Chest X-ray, PA view. Patient: 58 years old, sex M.
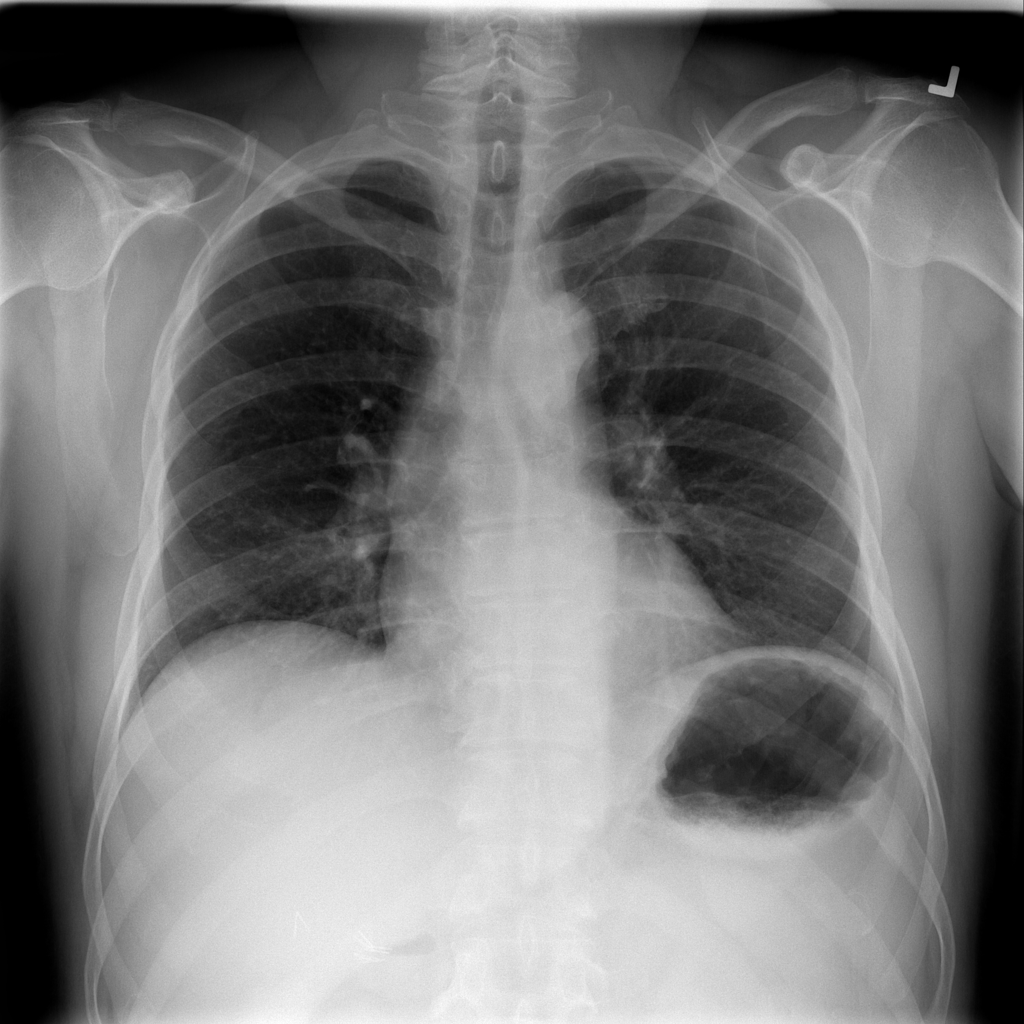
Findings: No Finding